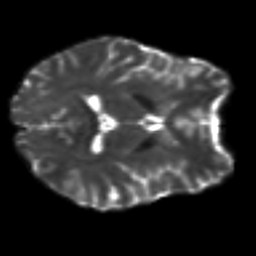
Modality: T2w
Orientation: axial
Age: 21
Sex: female
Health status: healthy
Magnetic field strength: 3 T
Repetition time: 8.4 s
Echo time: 0.0926 s